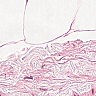
Metastatic tissue present: no